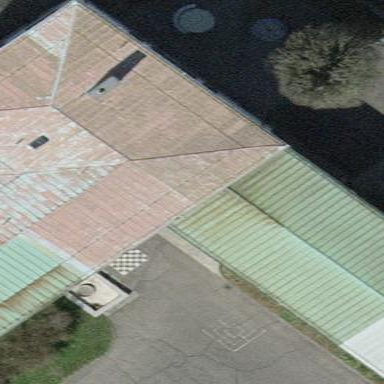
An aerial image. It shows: View of roof of building.